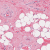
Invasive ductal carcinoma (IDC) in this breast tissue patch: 0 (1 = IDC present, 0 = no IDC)